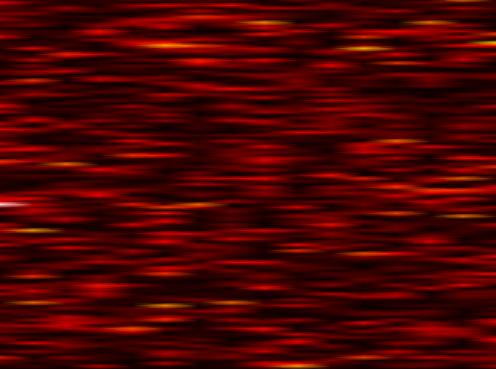
Label: FOFDM